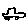
Label: car